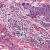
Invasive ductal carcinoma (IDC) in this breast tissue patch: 0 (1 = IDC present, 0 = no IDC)